Question: I would like to know how I can query MySQL so that entries that have the same ID, to check and see which of the entries with the same ID has the highest value, and then return that value. In the end, I need it to return all unique IDs with the value, and if there are nonunique IDs, to make it pick the one with the highest value.
Example table and return values in the image below...

Swift help would be greatly appreciated!
Here is what I have so far, I dont know what conditions to put
'SELECT CONCAT(table.ID, " ", table.value) INTO OUTFILE ...'
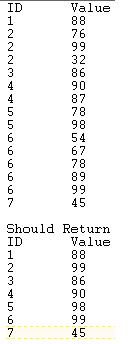
Answer: '''
select ID, max(VALUE) as HighestValue from YourTable group by ID
'''
Using concat:
'''
select CONCAT(ID, " ", max(VALUE)) as CombinedValue from YourTable group by ID
'''